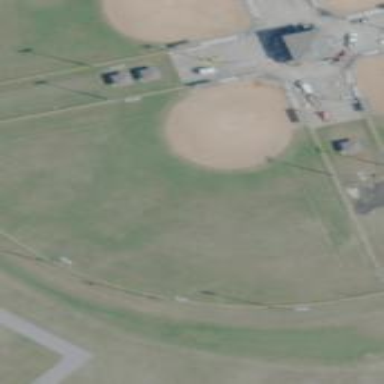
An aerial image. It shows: Softball pitch for leisure sports.